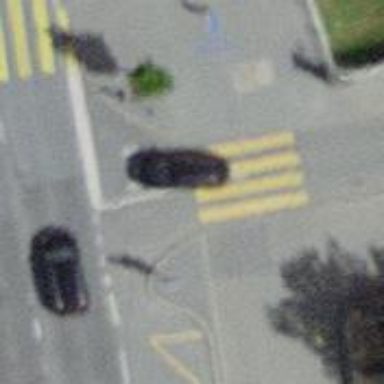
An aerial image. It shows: Uncontrolled zebra crossing on the road.